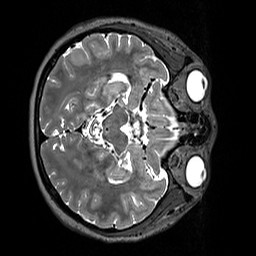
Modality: T2w
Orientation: axial
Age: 29
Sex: female
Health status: healthy
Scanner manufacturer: siemens
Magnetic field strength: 3 T
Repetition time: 3.2 s
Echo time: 0.412 s